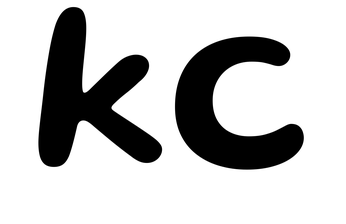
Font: Gluten_Medium